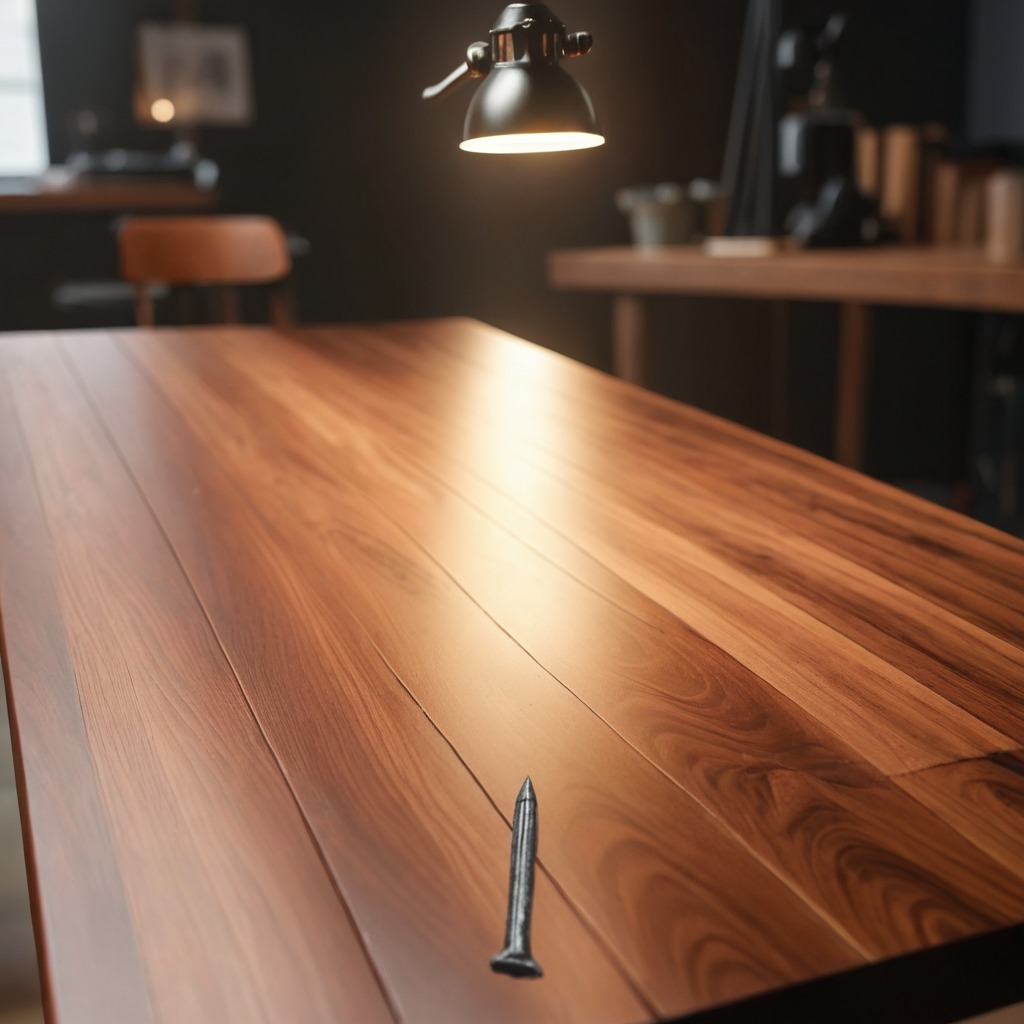
An iron nail is lying on a wooden table in a carpentry studio.